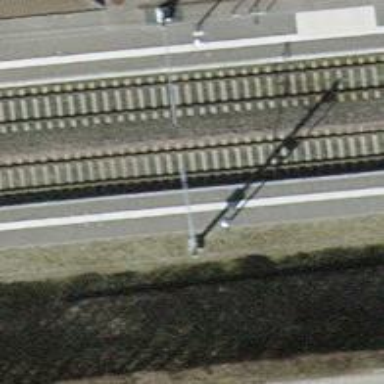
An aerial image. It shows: Stop position for public transport on the railway.